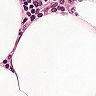
Metastatic tissue present: no